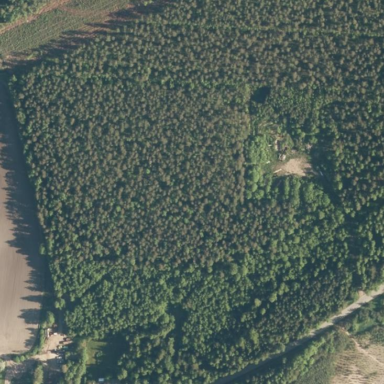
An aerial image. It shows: Beautiful woodland area.